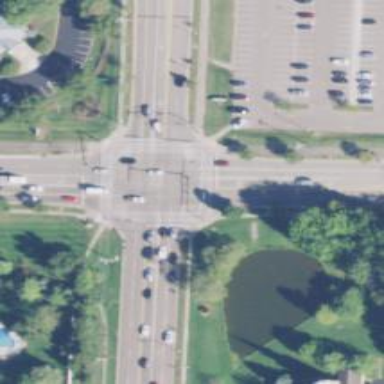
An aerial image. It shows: Crossing on footway.